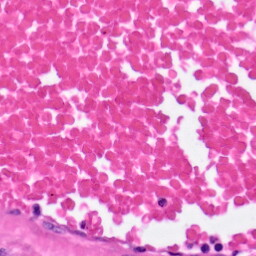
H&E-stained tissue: Pancreatic